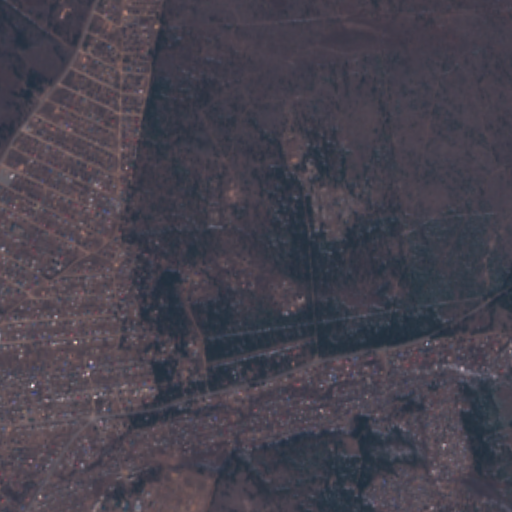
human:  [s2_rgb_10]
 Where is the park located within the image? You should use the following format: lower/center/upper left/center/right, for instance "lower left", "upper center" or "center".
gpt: The park is located in the upper left of the image.
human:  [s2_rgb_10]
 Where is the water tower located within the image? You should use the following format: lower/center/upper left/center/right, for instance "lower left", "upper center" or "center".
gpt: The water tower is located in the lower left of the image.
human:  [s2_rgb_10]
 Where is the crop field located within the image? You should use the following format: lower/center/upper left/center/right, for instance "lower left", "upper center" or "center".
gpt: There is no crop field in the image.